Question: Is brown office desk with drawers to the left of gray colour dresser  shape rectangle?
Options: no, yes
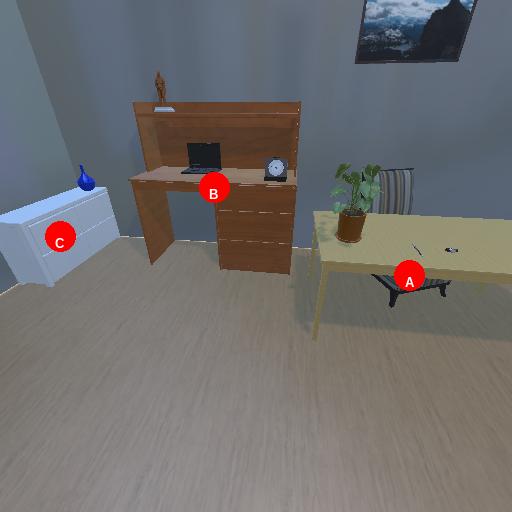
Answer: no